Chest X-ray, AP view. Patient: 44 years old, sex M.
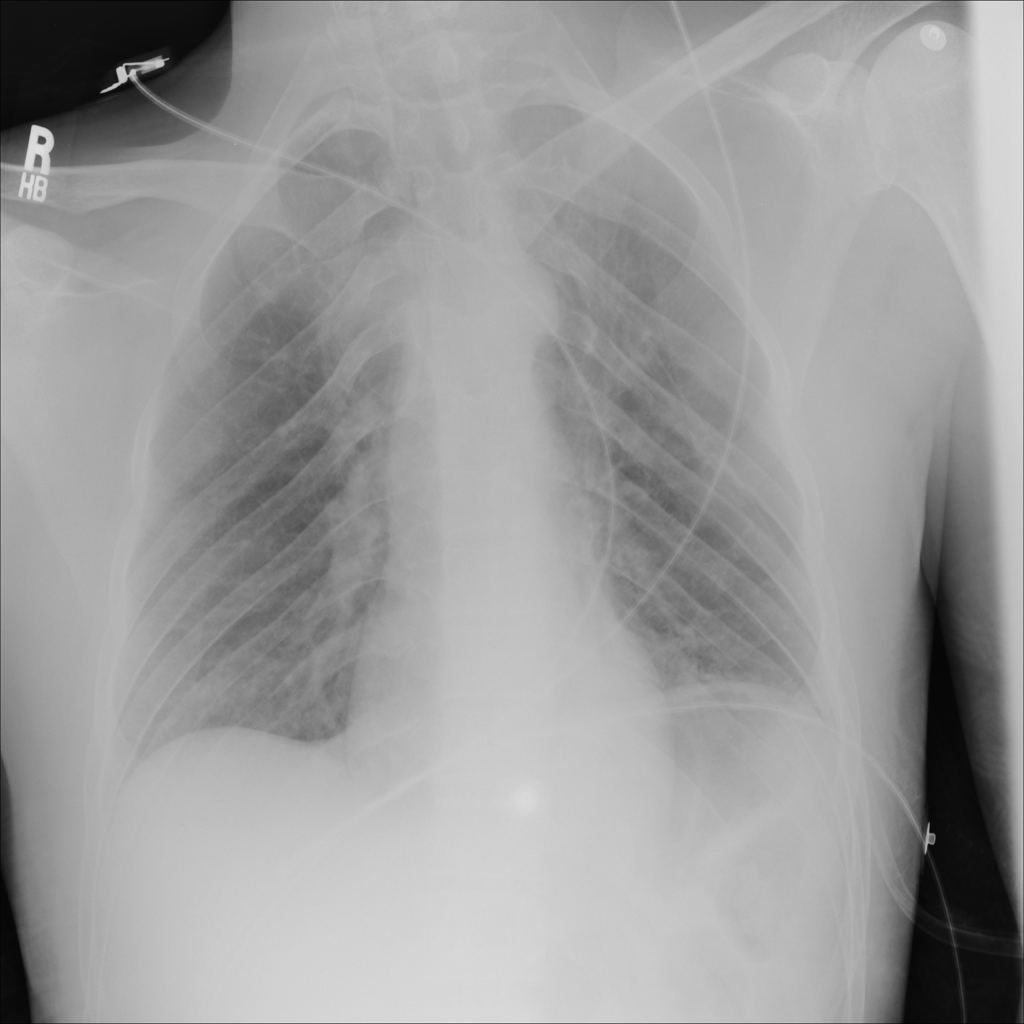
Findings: No Finding